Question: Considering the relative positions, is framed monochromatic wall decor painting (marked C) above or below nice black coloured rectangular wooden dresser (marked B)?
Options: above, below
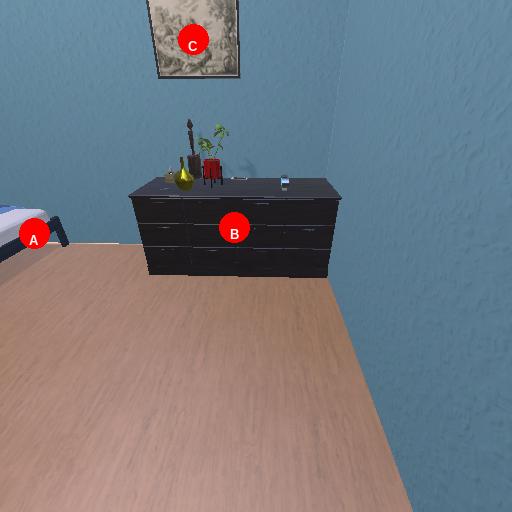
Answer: above